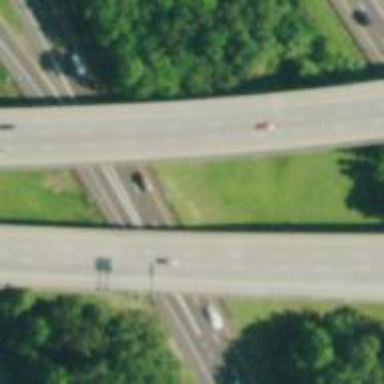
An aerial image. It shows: Motorway bridge crossing urban freeway/expressway.